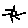
Label: sun